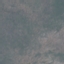
Label: HerbaceousVegetation